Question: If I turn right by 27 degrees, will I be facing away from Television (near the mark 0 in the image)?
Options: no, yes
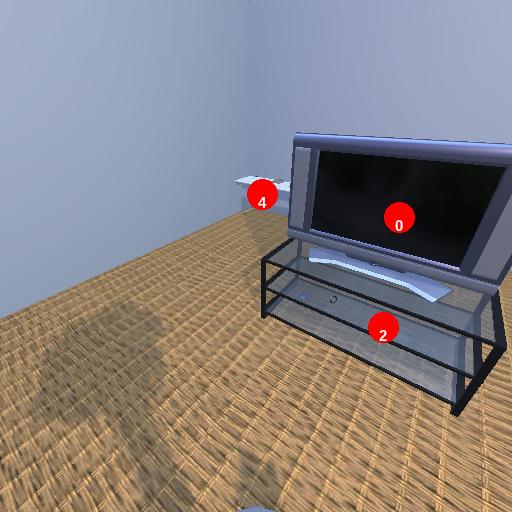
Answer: no